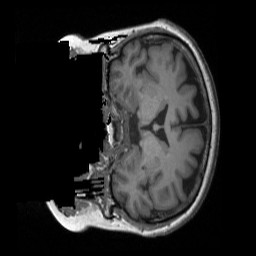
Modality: T1w
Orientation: coronal
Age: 63
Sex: female
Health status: ill
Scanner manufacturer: siemens
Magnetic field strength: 3 T
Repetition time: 1.9 s
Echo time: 0.00247 s